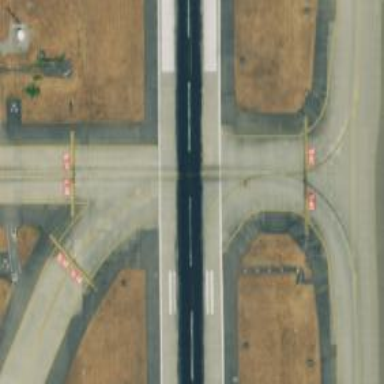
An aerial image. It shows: Image of taxiway at airport.